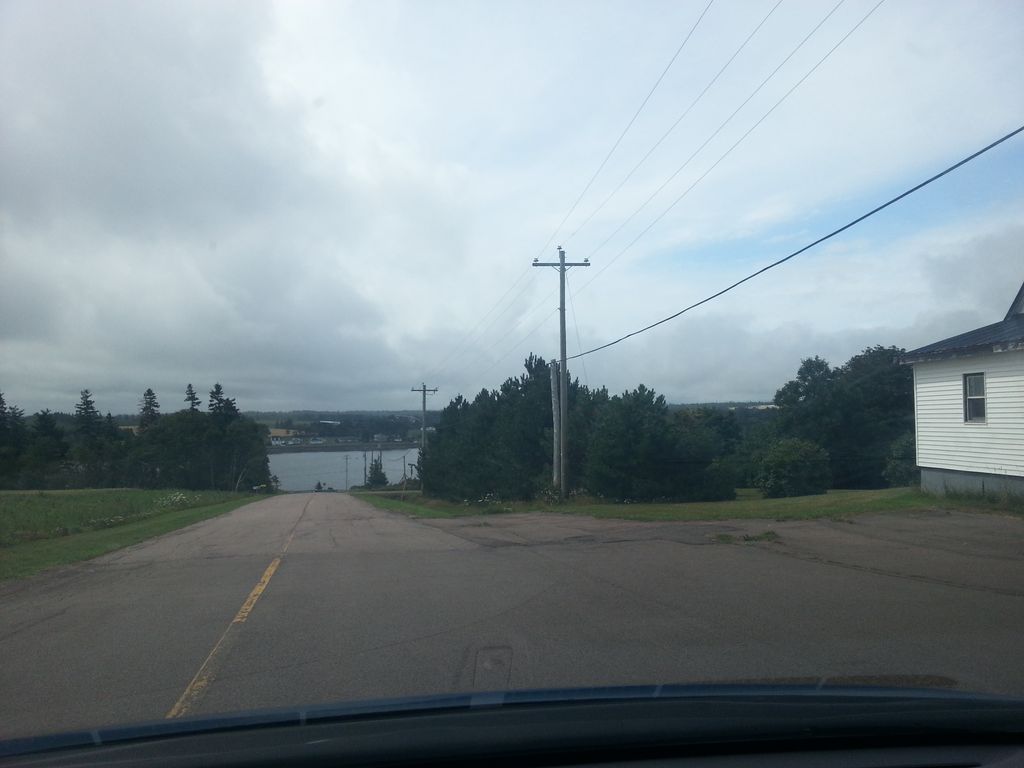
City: charlottetown